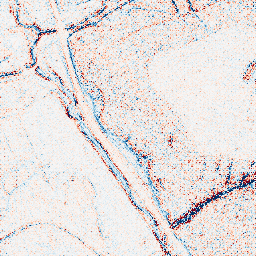
Category: edge_preserving
Decomposition family: anisotropic_diffusion
Decomposition parameters: iterations: 10
kappa: 30
gamma: 0.15
Upsampling method: regularized
Upsampling parameters: scale: 2
lambda_reg: 0.1
Upsampling scale: 2